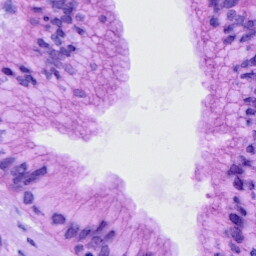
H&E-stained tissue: Cervix